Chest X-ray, AP view. Patient: 16 years old, sex F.
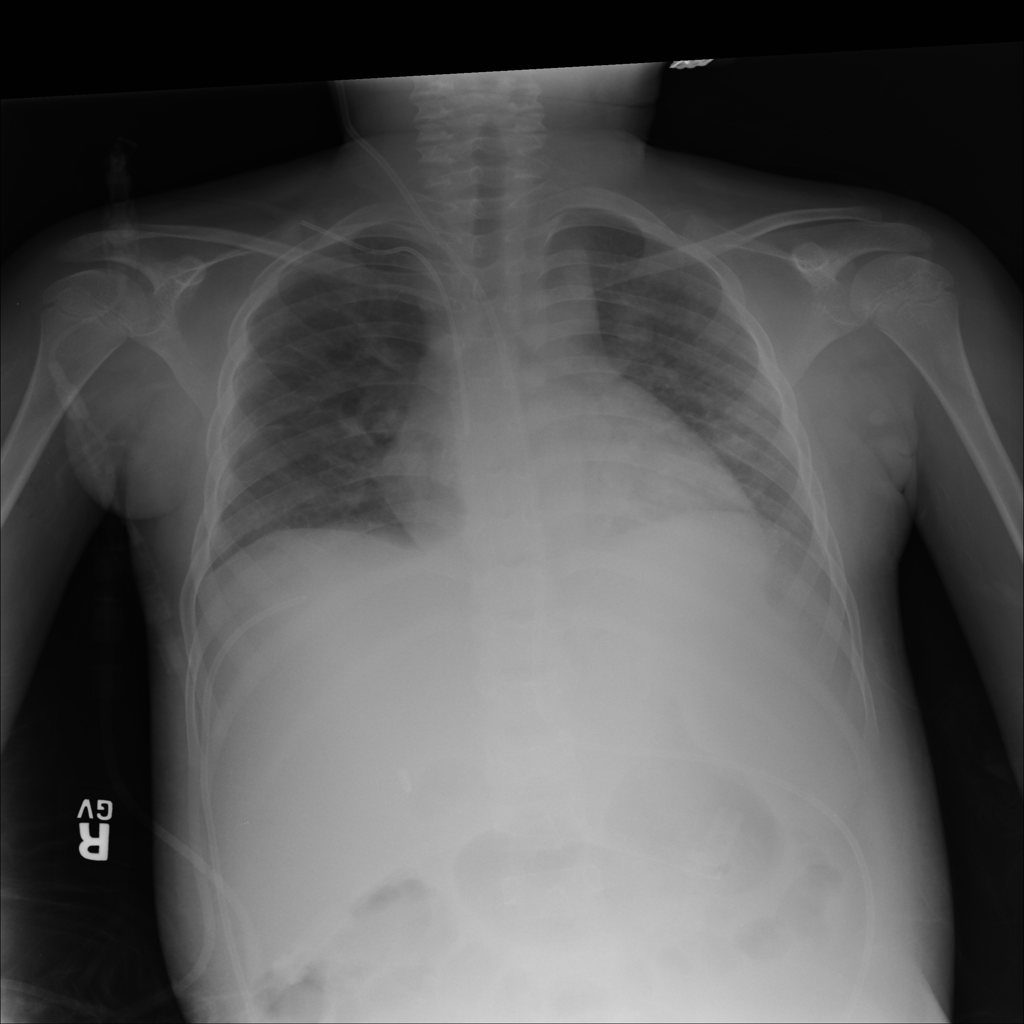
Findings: No Finding